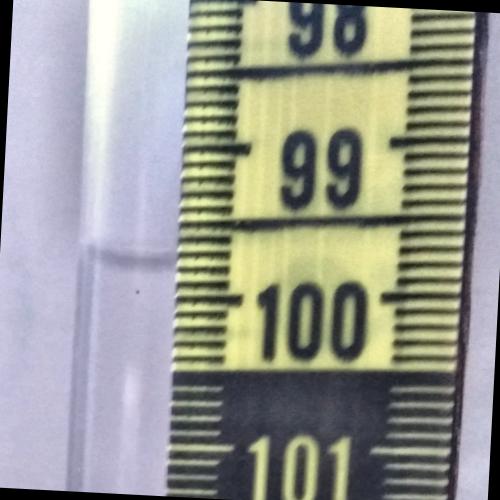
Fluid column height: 99.8 cm